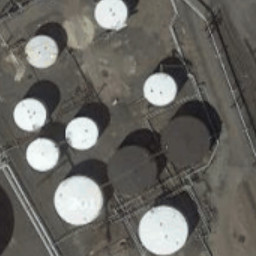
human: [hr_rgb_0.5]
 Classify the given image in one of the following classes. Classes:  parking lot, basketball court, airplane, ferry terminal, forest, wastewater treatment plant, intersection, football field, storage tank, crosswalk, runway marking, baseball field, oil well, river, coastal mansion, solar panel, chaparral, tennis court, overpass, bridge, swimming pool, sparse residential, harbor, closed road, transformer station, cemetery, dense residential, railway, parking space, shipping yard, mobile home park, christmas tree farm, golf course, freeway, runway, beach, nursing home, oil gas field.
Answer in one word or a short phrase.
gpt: storage tank